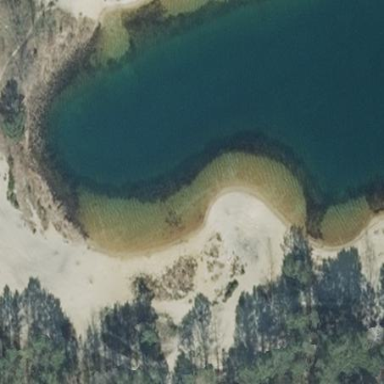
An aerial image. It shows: Scenic beach with natural beauty.